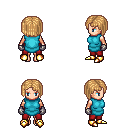
a pixel art fantasy rpg character, female body template, human, light skin, teal tunic, red pants, light blonde pageboy hairstyle, metal gloves, gold boots, four views (front, back, left, right), 2x2 character sprite sheet, small pixel art, hard edges, no anti-aliasing